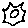
Label: sun